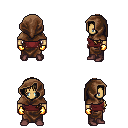
a pixel art fantasy rpg character, male body template, human, tanned skin, maroon pirate shirt, robe skirt, blonde left-swept hairstyle, cloth hood, gold gloves, maroon shoes, four views (front, back, left, right), 2x2 character sprite sheet, small pixel art, hard edges, no anti-aliasing